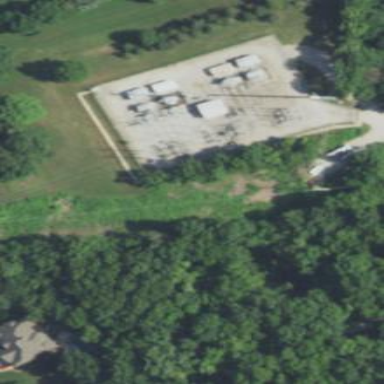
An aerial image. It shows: Distribution level power substation surrounded by fence.